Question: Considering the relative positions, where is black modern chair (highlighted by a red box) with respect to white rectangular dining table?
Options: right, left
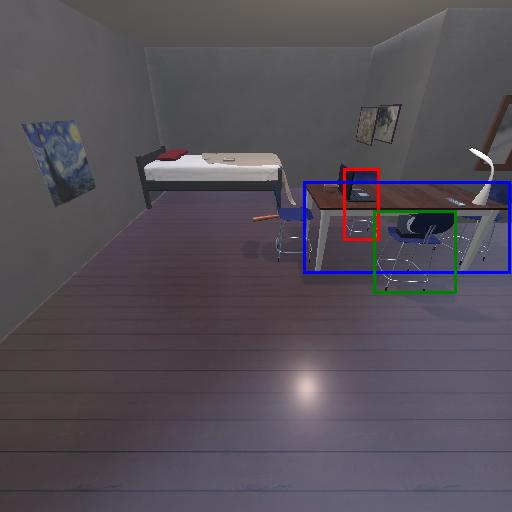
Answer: right